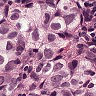
Metastatic tissue present: yes